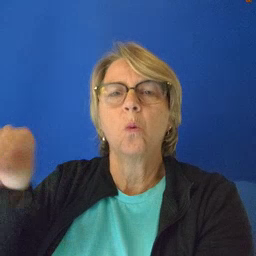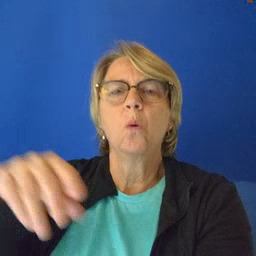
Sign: store